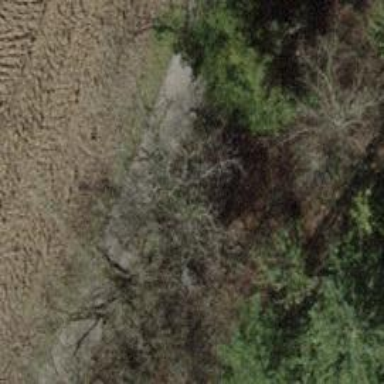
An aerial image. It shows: Brown bench.